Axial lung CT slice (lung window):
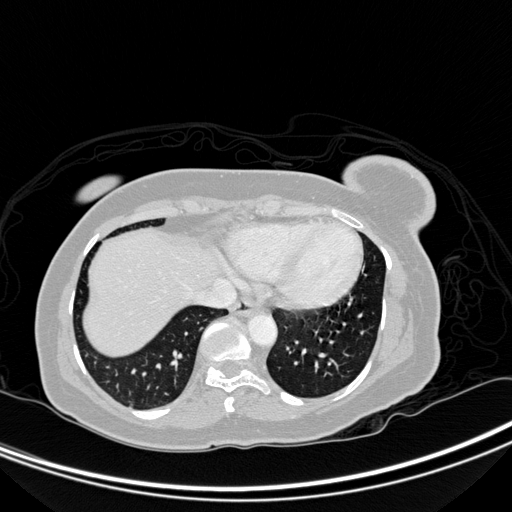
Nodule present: no